Question: I have a stats table now.
But what i want is this:
'''
1.|Team
2.|Team
3.|Team
'''
I dont have de numbers before the teams.
My table is ordered by "Punten" so it can't be added with a team. it needs to be static befor the td
This is my code:
'''
<?php
$table = "e2teams";
$sql = "SELECT ID, Team, Punten, Gespeeld, Gewonnen, Verloren, Gelijk, DPV, DPT, DPV-DPT AS Verschil FROM e2teams ORDER BY Punten DESC, Verschil DESC, DPV DESC";
$result = mysql_query($sql, $dbhandle);
echo "<table class='opmaaktable'><tr><td class='styled-td'>Team</td><td class='styled-td2'>G</td><td class='styled-td2'>W</td><td class='styled-td2'>GL</td><td class='styled-td2'>V</td><td class='styled-td2'>P</td><td class='styled-td2'>DPV</td><td class='styled-td2'>DPT</td><td class='styled-td2'>Vers.</td></tr></table>";
if(mysql_num_rows($result) > 0){
$team = array();
while($row = mysql_fetch_array($result)) {
echo "<table><tr><td class='styled-td'>";
echo $row['Team']. '</td><td class="styled-td2">';
echo $row['Gespeeld']. '</td><td class="styled-td2">';
echo $row['Gewonnen']. '</td><td class="styled-td2">';
echo $row['Gelijk']. '</td><td class="styled-td2">';
echo $row['Verloren']. '</td><td class="styled-td2">';
echo $row['Punten']. '</td><td class="styled-td2">';
echo $row['DPV']. '</td><td class="styled-td2">';
echo $row['DPT']. '</td><td class="styled-td2">';
echo $row['Verschil']. '</td><td class="styled-td2">';
echo "</td></tr></table>";
$team = $row['Team'];
}
}
?>
'''
And this is how it looks like:

Hope you can help!
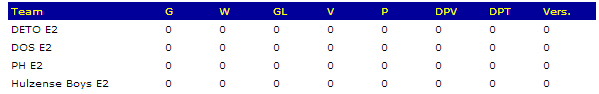
Answer: I'm not sure if I'm missing something - but why not just declare a counter and increment it in the loop?
'''
$ctr = 1;
while($row = mysql_fetch_array($result)) {
echo "<table><tr><td class='styled-td'>";
echo "$ctr." . $row['Team']. '</td><td class="styled-td2">';
...
$ctr++;
}
'''